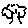
Label: tree